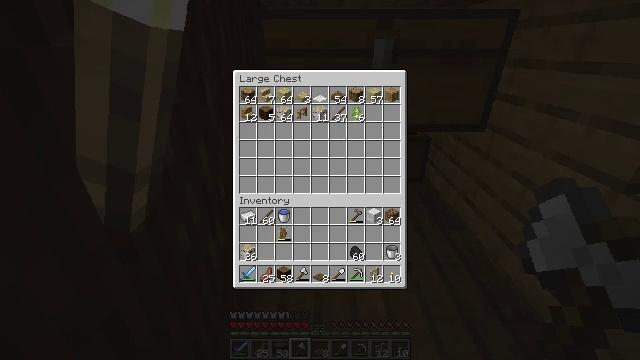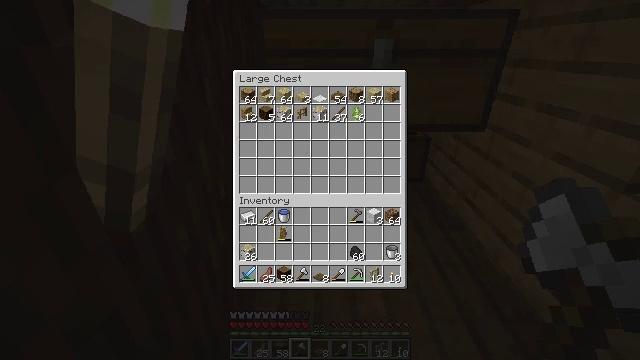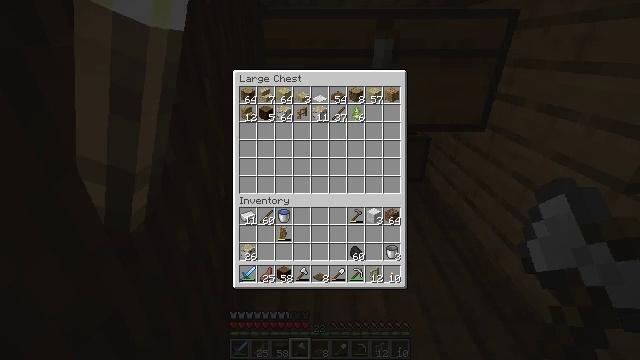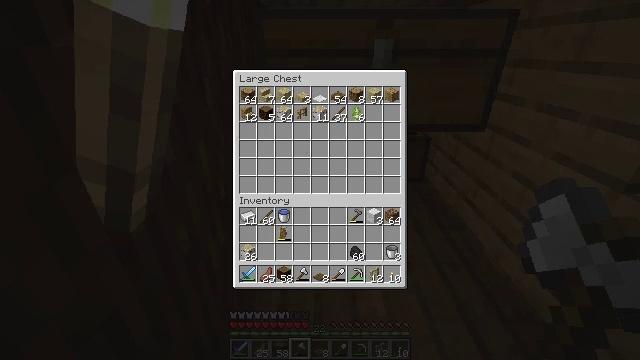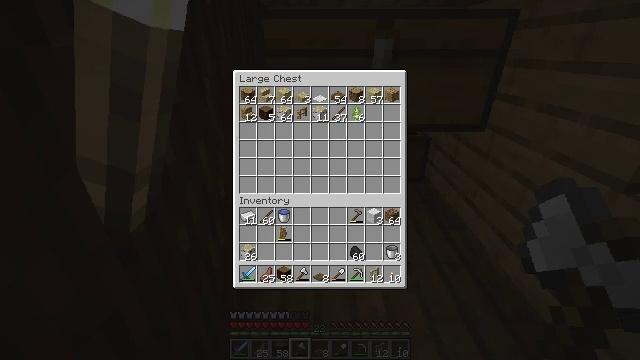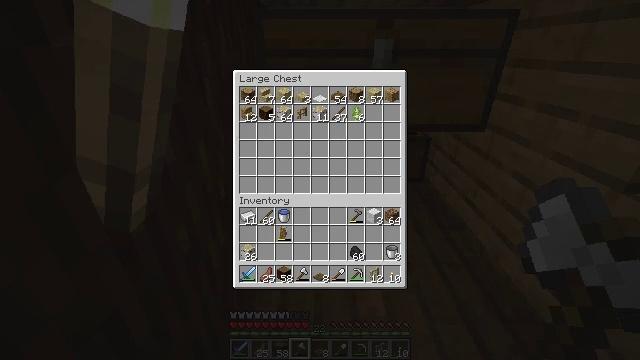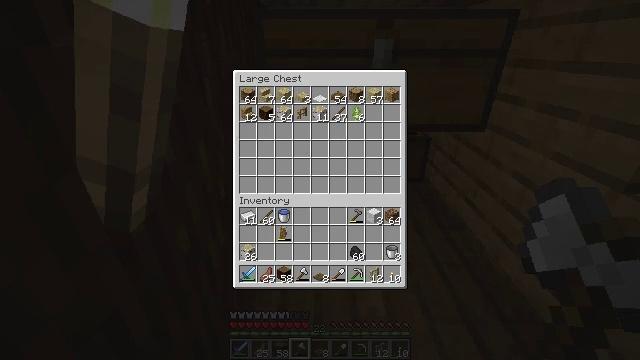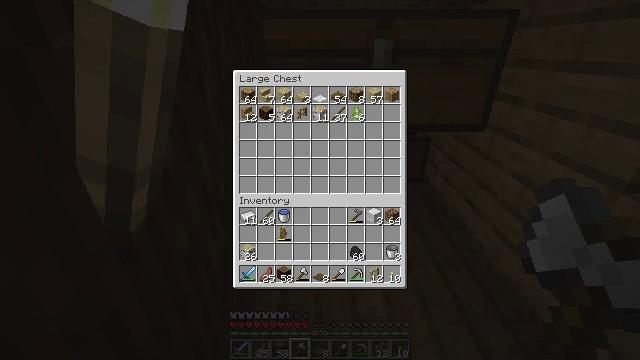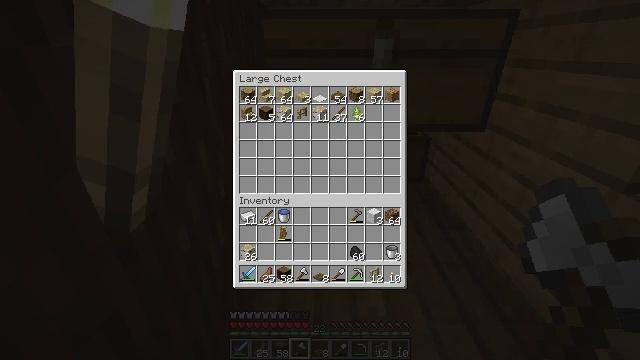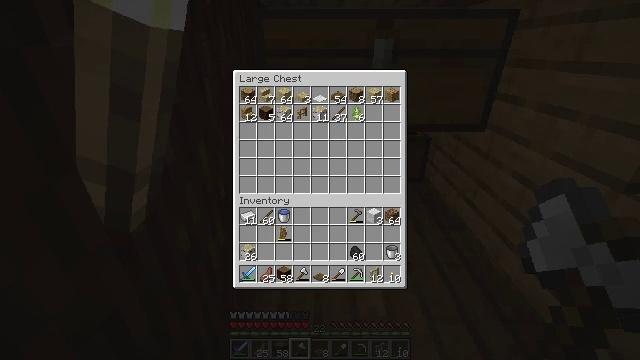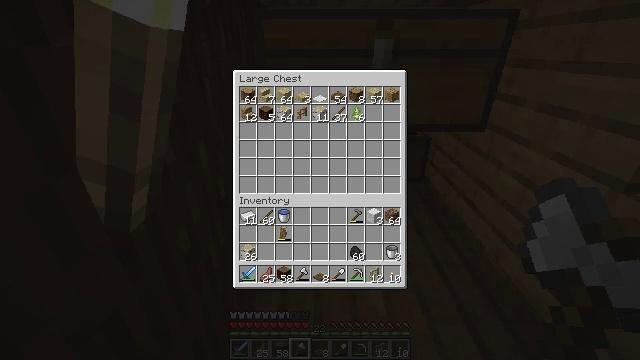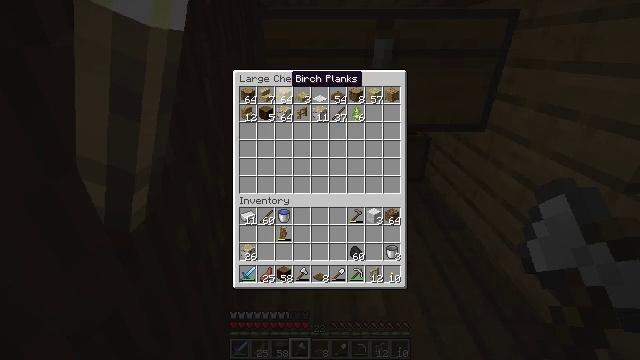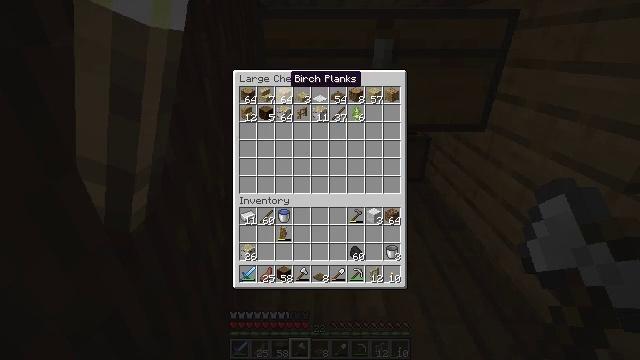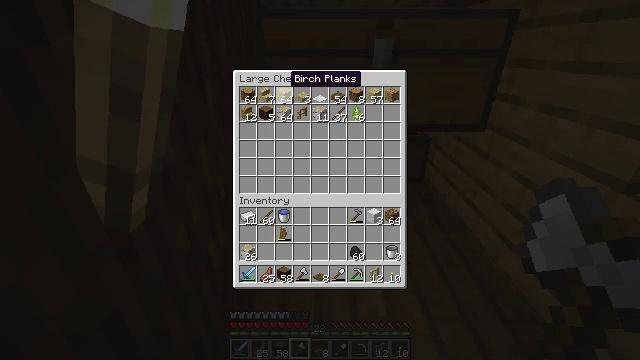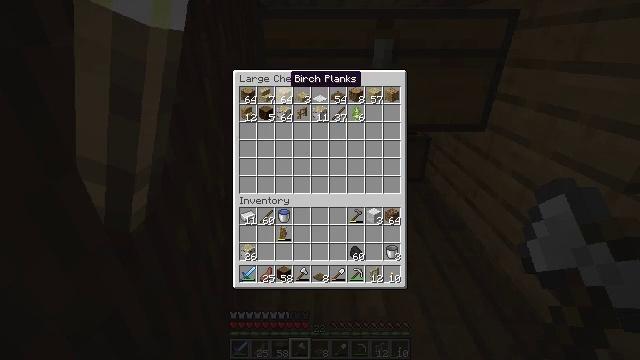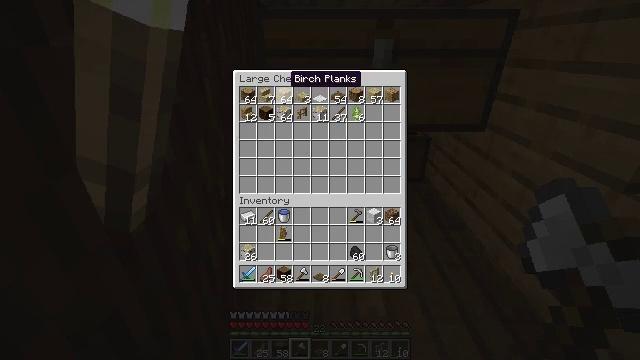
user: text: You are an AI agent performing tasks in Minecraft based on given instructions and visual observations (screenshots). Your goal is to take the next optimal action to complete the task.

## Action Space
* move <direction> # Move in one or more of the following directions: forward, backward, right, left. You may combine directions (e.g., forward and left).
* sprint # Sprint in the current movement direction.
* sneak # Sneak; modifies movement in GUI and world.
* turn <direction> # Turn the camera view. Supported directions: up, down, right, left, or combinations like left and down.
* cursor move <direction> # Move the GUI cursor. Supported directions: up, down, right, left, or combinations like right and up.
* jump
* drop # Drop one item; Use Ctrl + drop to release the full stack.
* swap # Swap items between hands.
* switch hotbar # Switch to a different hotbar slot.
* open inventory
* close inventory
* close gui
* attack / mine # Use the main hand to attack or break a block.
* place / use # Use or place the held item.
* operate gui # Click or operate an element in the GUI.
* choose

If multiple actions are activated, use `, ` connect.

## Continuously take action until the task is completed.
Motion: motion action
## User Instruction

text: Collect the nether wart block for decoration.
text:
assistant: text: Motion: no_op
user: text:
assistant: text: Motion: no_op
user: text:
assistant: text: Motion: no_op
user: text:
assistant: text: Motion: cursor move right and down
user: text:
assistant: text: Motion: cursor move right and down
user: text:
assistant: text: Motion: no_op
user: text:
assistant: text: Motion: no_op
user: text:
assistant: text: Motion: no_op
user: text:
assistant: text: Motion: cursor move right and down
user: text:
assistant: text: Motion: no_op
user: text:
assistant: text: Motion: no_op
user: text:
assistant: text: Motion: no_op
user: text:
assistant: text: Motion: no_op
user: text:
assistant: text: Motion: no_op
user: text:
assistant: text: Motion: no_op
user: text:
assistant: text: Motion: no_op
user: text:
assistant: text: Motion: no_op
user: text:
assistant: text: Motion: no_op
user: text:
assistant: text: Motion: no_op
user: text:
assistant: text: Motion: no_op
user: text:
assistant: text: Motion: no_op
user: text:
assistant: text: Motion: no_op
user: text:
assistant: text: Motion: no_op
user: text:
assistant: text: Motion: cursor move right
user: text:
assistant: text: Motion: cursor move right
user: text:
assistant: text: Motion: no_op
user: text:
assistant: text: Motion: no_op
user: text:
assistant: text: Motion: cursor move right
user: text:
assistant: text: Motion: cursor move right
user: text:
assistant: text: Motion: no_op